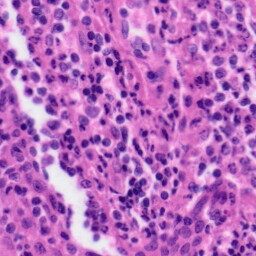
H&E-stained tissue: Tonsil